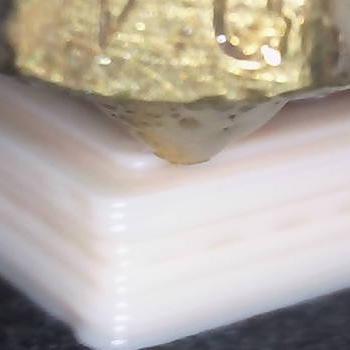
Flow rate: 74%